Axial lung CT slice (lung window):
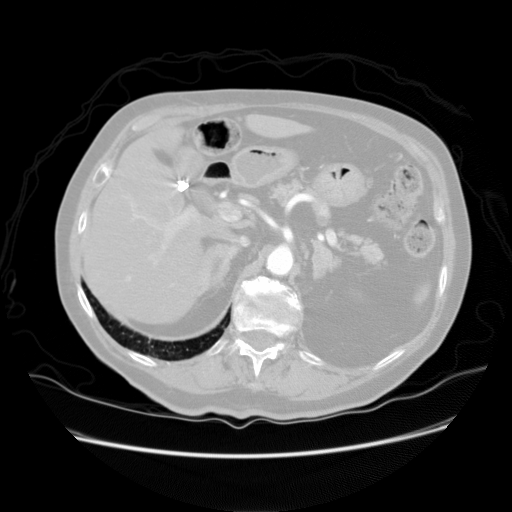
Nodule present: no